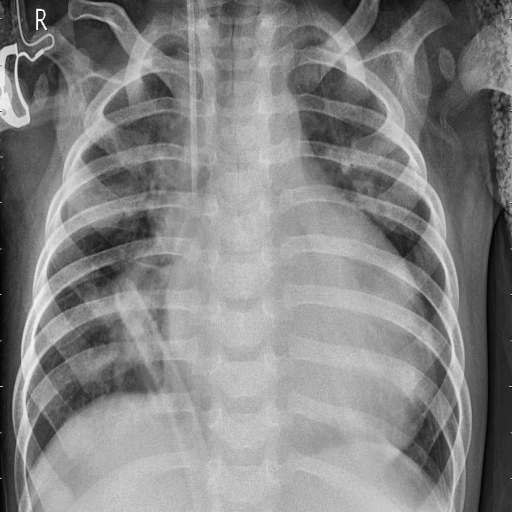
Finding: PNEUMONIA